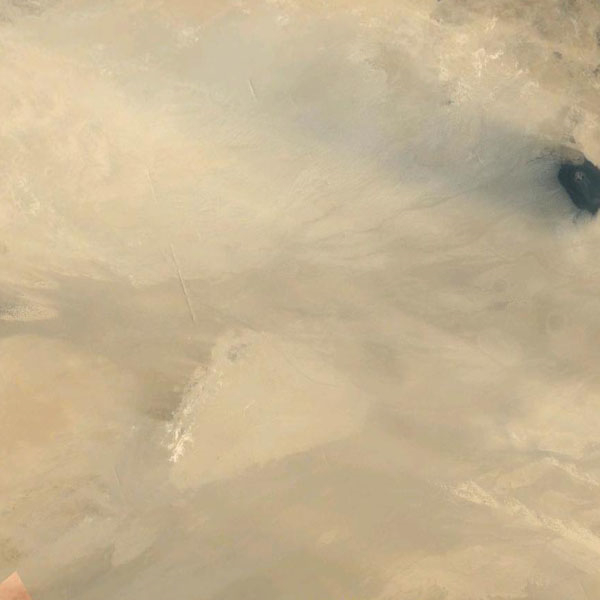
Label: Desert